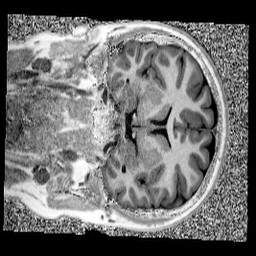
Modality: UNIT1
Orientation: coronal
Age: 13
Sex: male
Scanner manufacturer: siemens
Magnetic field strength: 3 T
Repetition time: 4 s
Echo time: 0.00299 s